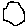
Label: hexagon